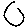
Label: circle